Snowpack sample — Loveland Pass, Silver Plume, Colorado, USA (2/11/26, 12:00 PM MST)
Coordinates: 39.663, -105.886
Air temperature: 35 °F
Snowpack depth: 82 cm
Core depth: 10 cm
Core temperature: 17.6 °F
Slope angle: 13°, slope face: 12°
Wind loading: high
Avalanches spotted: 1
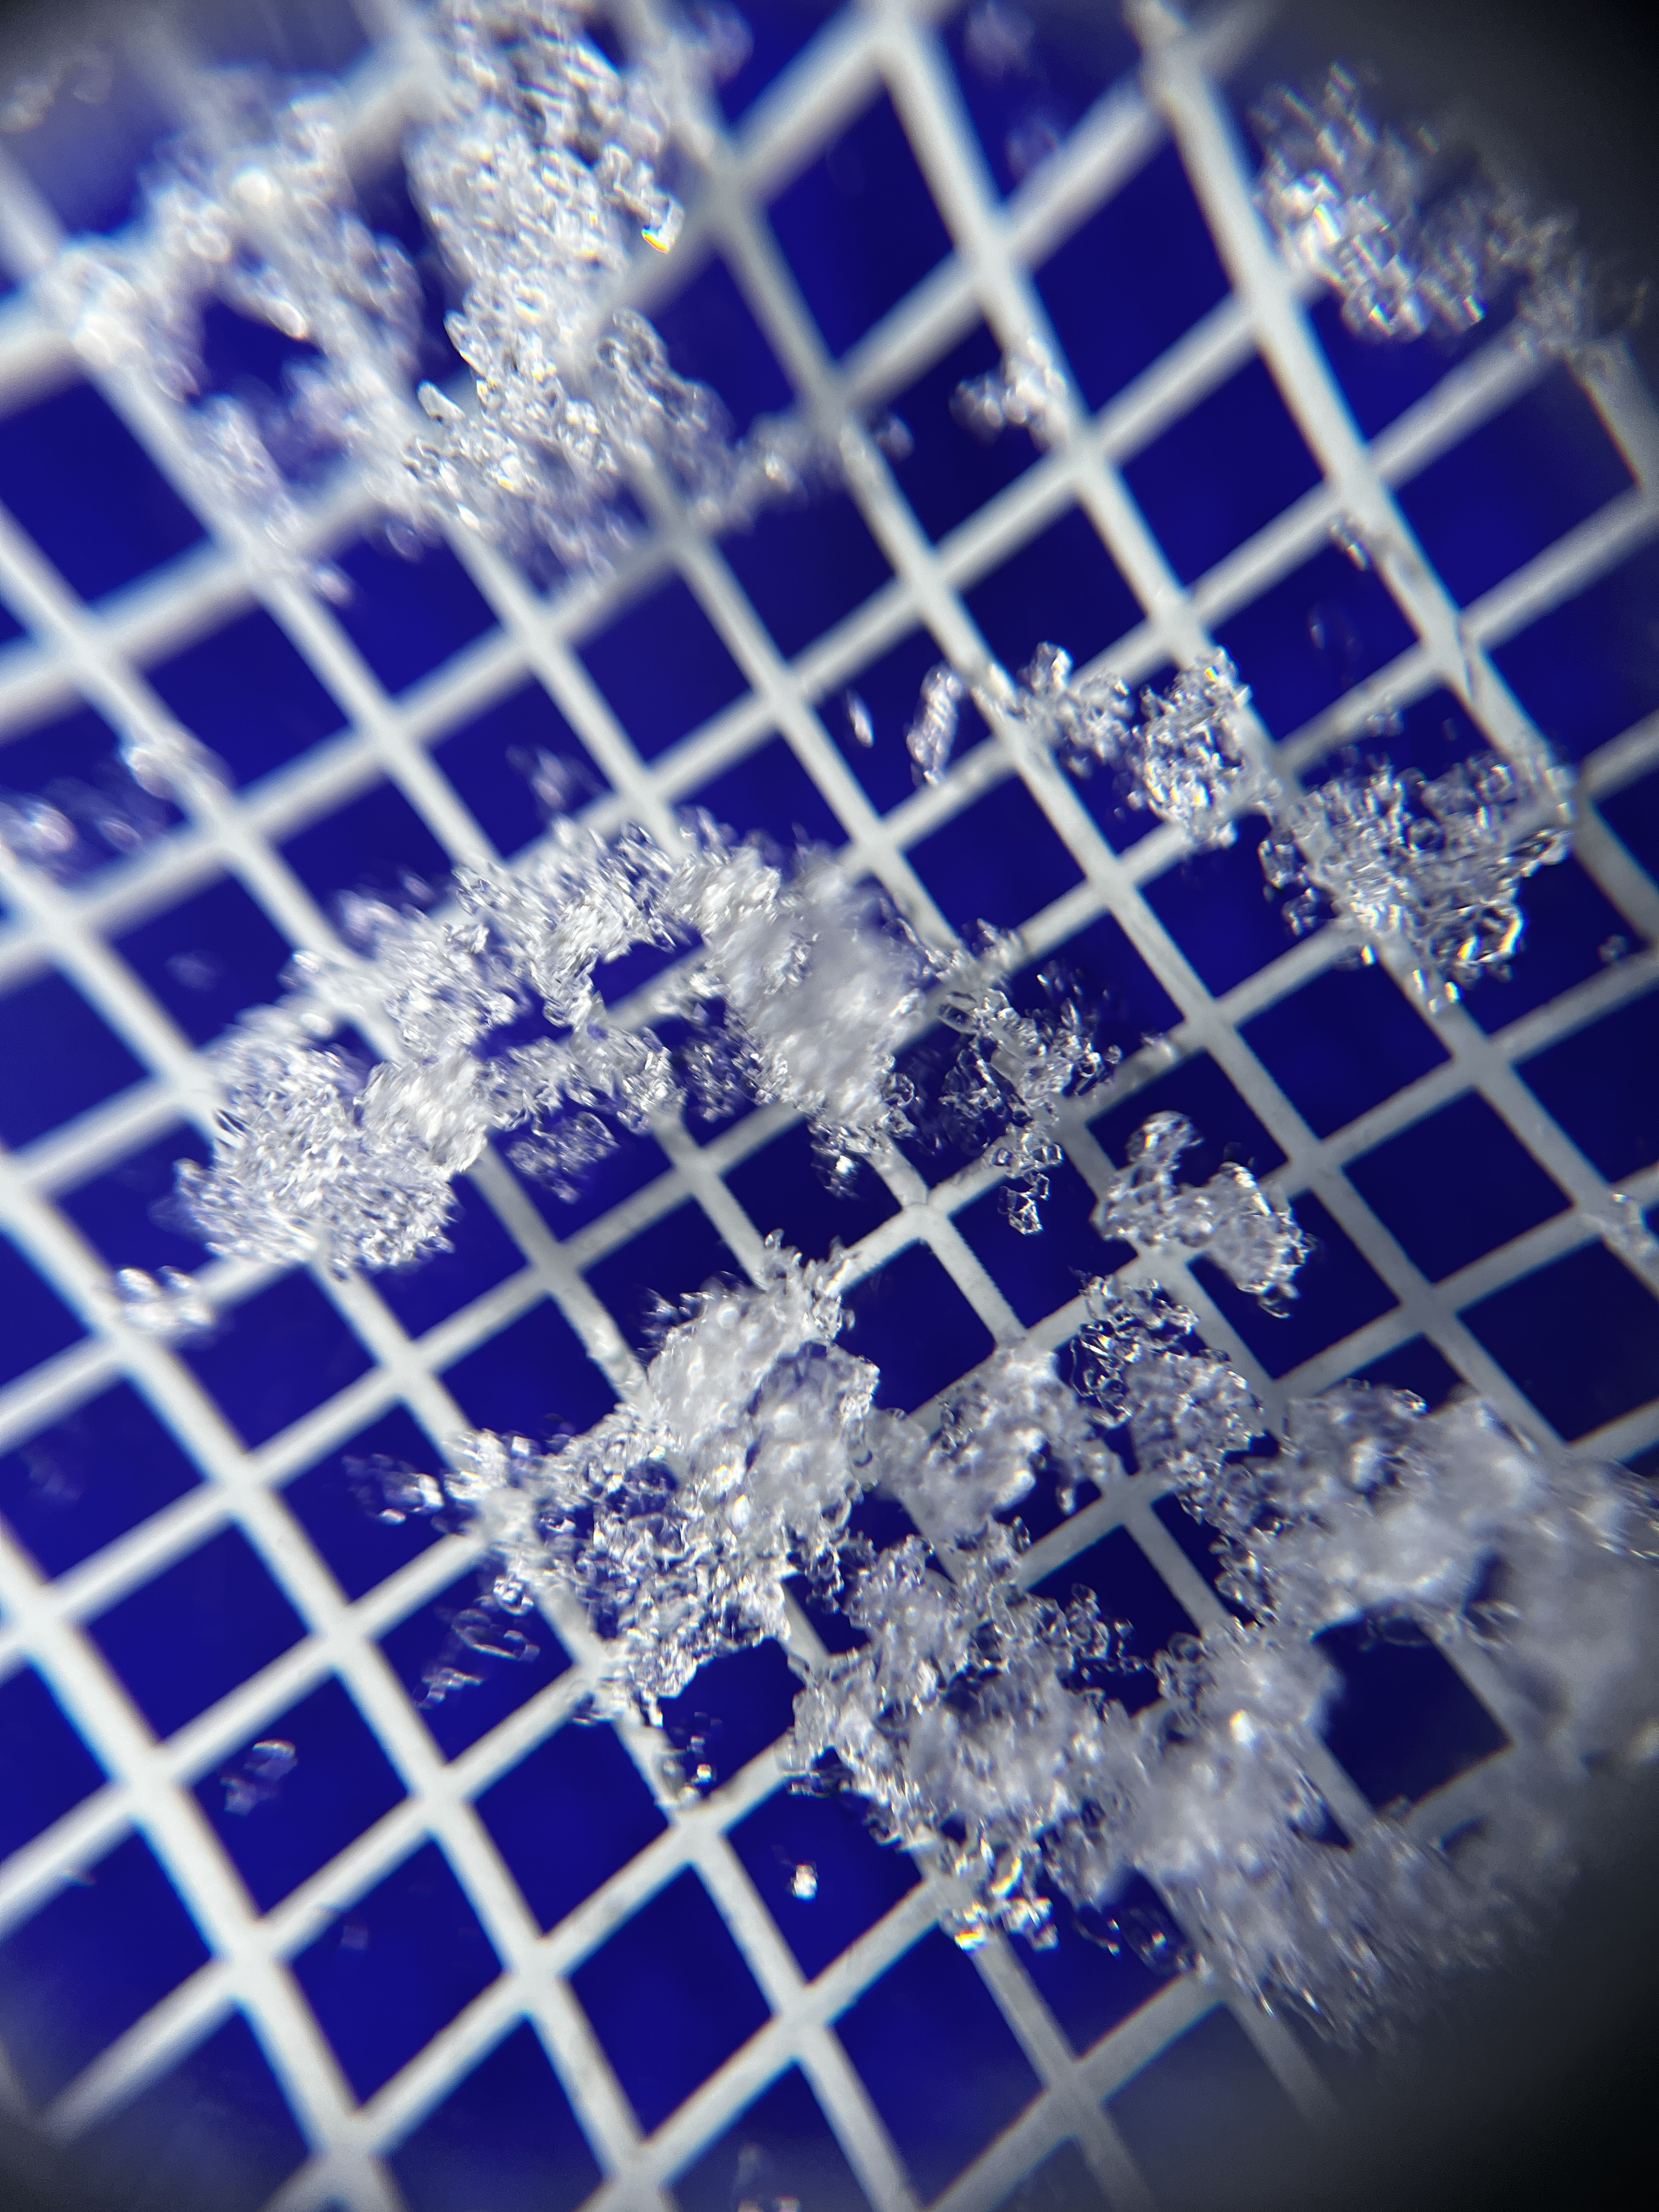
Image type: magnified_profile
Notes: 1 small avalanche spotted on the north side of the bowl, lots of wind loading